Question: I've made a simple treeview in Odoo, but I can't get to change to order of the fields.
This is my xml:
'''
<record model="ir.ui.view" id="TeGebruikenTags_tree">
<field name="name">TeGebruikenTags_tree</field>
<field name="model">tagstegebruiken</field>
<field name="arch" type="xml">
<tree>
<field name="wel_niet_lezen"/>
<field name="tegebruikentags"/>
</tree>
</field>
</record>
'''
And my model:
'''
class tagstegebruiken(models.Model):
_name = 'tagstegebruiken'
wel_niet_lezen = fields.Boolean(string="Lezen?")
tegebruikentags = fields.Char(string="Te gebruiken tags")
'''
What I see in the browser:

What I want to do now is put "Lezen?" right and "Te gebruiken tags" left.
I have switch the fields in the xml, in the model. This doesn't change anything in my browser.
How should I do this?
Thanks in advance!
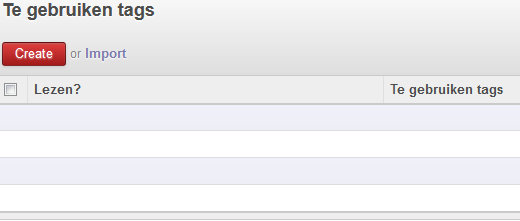
Answer: You can change the fields view order in below way
'''
<record model="ir.ui.view" id="TeGebruikenTags_tree">
<field name="name">TeGebruikenTags_tree</field>
<field name="model">tagstegebruiken</field>
<field name="arch" type="xml">
<tree>
<field name="tegebruikentags"/>
<field name="wel_niet_lezen"/>
</tree>
</field>
</record>
'''
You have to restart the server and upgrade the module in the database. Then reload the web page and you can see the changes in the tree view.
I hope my answer may help you :)